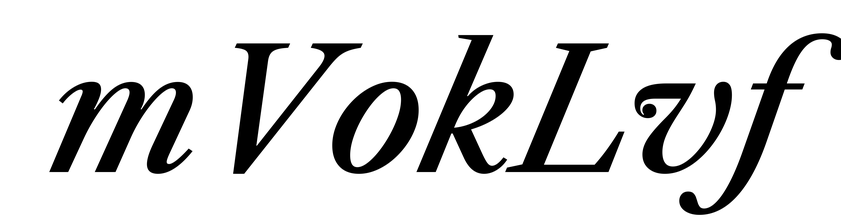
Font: LibreCaslonText-Italic_Medium_Italic